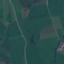
Label: Pasture